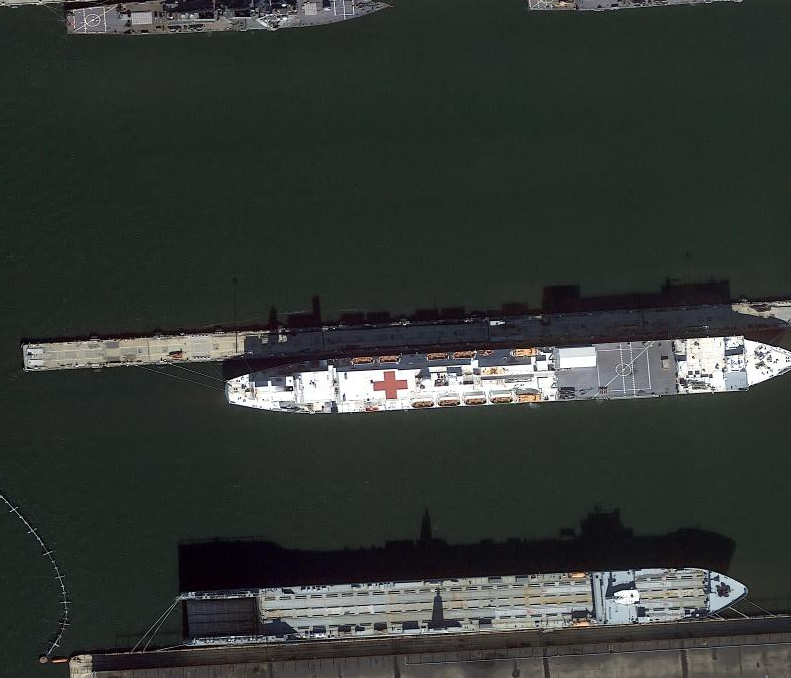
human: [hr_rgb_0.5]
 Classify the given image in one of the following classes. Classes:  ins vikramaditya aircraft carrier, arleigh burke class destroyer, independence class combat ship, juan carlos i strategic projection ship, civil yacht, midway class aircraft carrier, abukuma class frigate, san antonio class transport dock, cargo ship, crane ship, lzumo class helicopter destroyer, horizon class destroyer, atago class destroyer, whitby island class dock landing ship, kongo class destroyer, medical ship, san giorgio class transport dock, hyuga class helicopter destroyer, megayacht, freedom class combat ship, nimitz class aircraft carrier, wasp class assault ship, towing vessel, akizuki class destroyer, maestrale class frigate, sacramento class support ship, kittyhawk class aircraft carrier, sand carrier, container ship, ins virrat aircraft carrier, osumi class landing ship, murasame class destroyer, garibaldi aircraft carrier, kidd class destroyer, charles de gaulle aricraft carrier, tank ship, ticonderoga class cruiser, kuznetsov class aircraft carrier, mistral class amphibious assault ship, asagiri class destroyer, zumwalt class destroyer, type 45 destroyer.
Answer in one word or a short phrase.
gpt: Medical ship